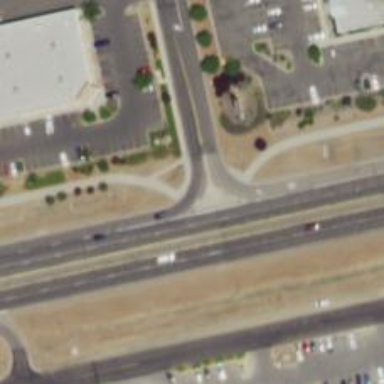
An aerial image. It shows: Asphalt road with primary link designation.